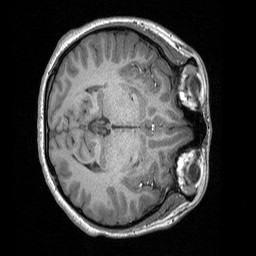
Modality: T1w
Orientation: axial
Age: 20
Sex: male
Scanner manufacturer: siemens
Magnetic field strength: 3 T
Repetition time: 1.64 s
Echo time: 0.00234 s